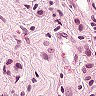
Metastatic tissue present: yes